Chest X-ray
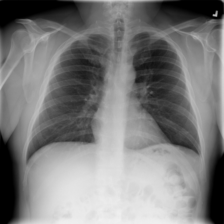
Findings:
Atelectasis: negative
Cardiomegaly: negative
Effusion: negative
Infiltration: negative
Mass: negative
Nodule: negative
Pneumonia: negative
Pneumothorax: negative
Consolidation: negative
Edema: negative
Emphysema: negative
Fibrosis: negative
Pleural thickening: negative
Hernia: negative